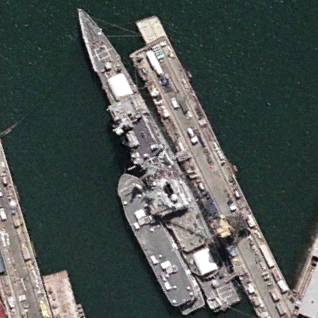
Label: cruiser